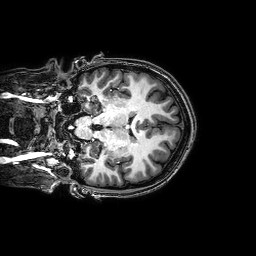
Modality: T1w
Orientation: coronal
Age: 24
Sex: female
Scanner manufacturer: philips
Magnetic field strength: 3 T
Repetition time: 0.008128 s
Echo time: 0.00372 s